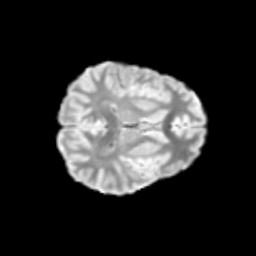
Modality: T2w
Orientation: axial
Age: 10
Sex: male
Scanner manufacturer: siemens
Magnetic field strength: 3 T
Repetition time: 3.8 s
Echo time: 0.07 s